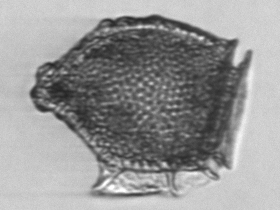
Label: Dinophysis_norvegica